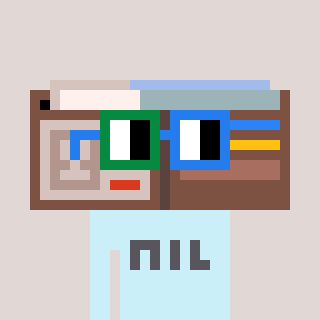
a pixel art character with square green and blue glasses, a wallet-shaped head and a cold-colored body on a warm background